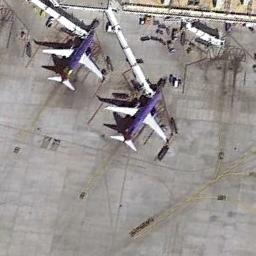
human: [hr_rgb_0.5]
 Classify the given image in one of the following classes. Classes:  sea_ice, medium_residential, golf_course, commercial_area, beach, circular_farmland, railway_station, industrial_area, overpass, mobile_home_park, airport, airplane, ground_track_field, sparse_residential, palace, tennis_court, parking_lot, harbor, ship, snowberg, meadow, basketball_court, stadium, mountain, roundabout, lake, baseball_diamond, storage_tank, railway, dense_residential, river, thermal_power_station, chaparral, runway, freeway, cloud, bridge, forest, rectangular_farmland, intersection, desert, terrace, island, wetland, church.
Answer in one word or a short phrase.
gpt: airplane